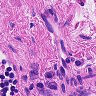
Metastatic tissue present: no